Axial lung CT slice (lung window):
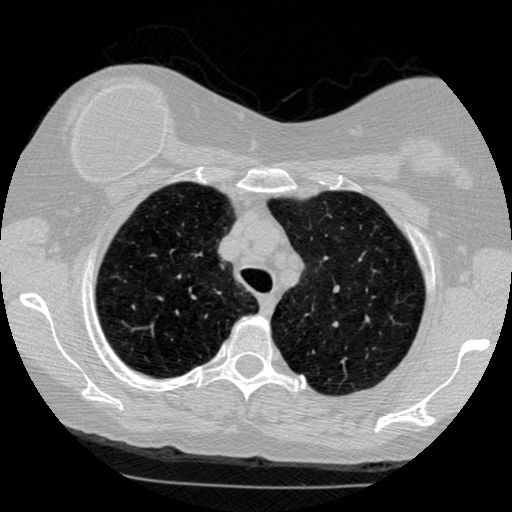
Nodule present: no